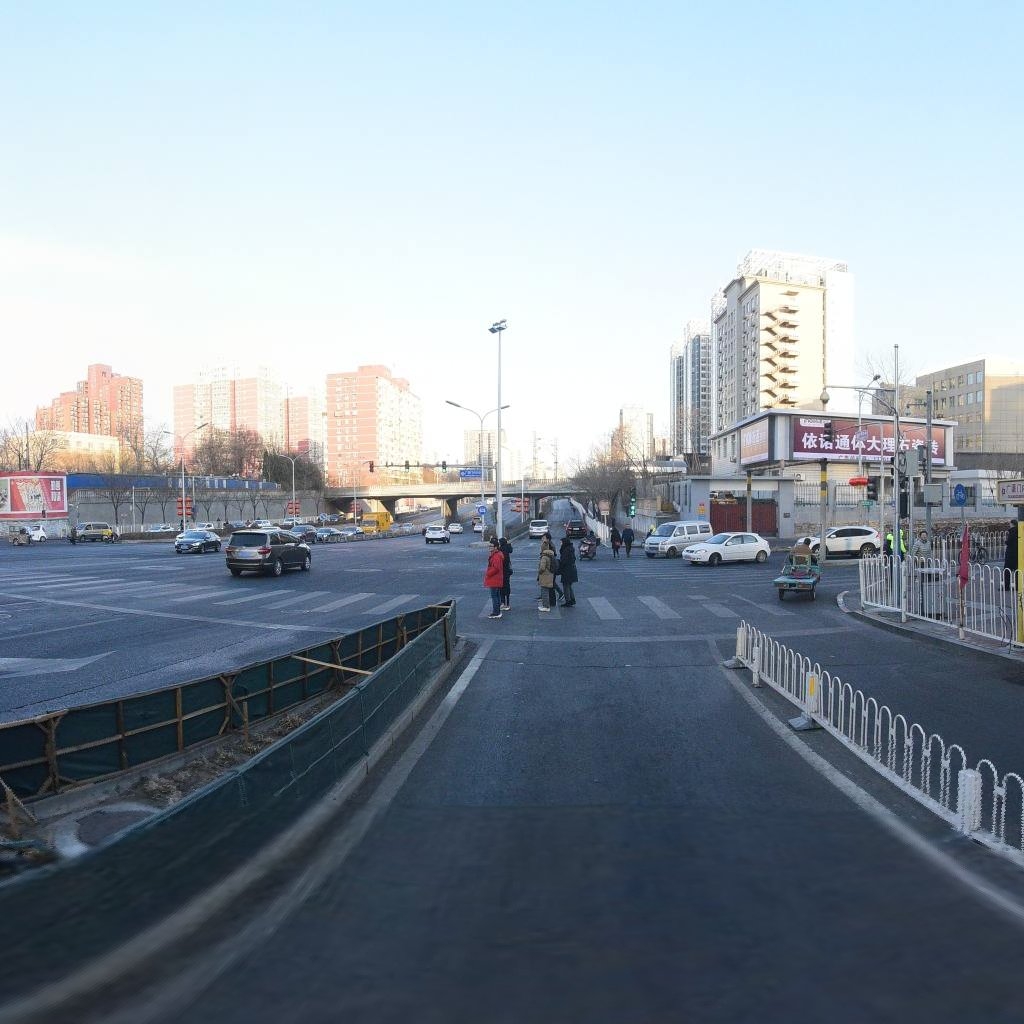
Region: Dongcheng
Road damage annotations: transverse crack, transverse crack, longitudinal crack